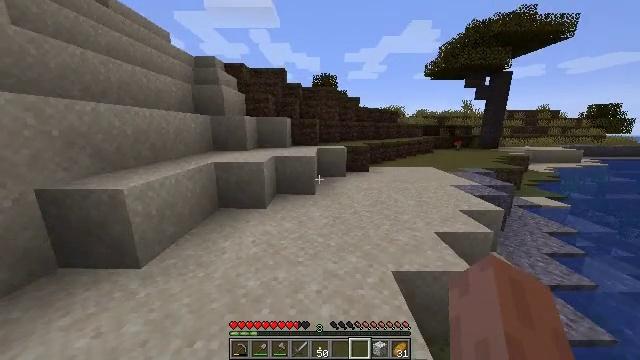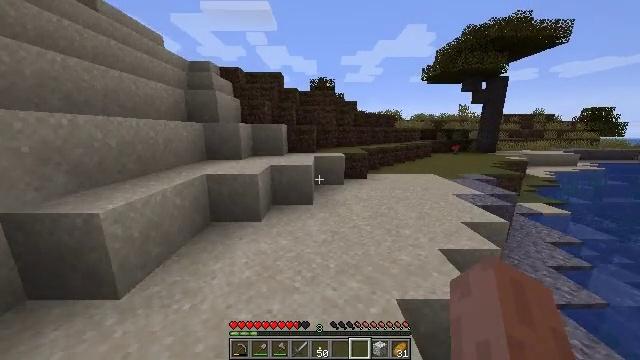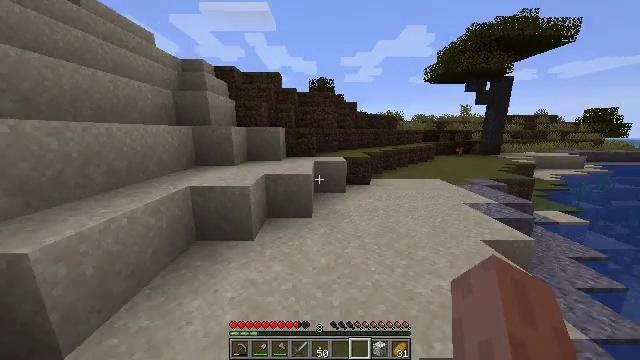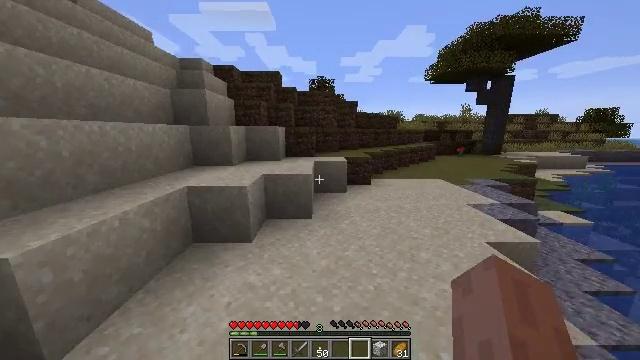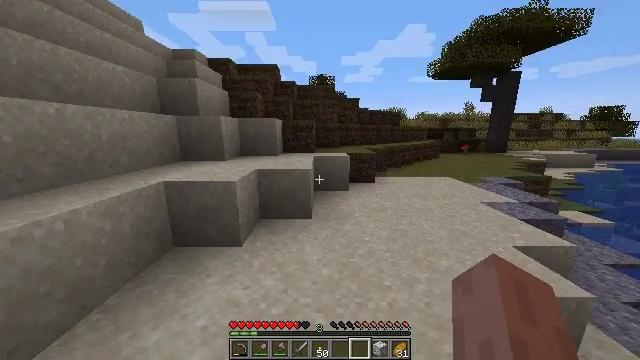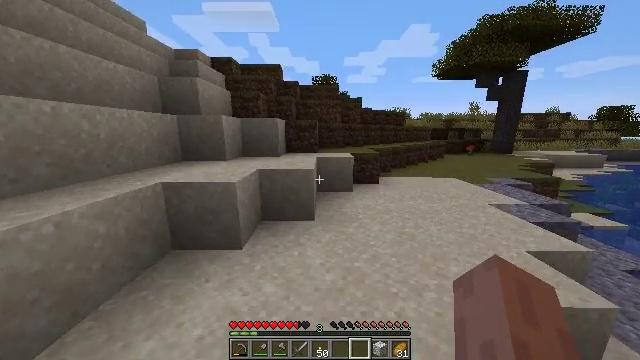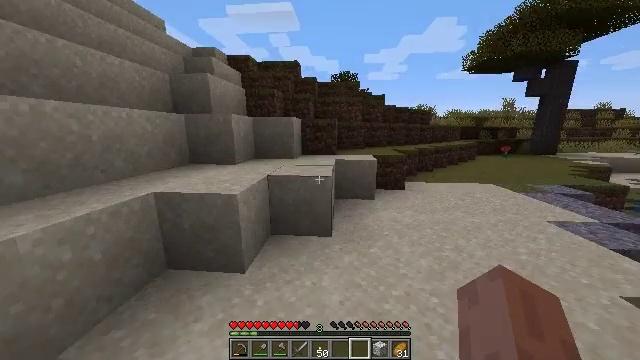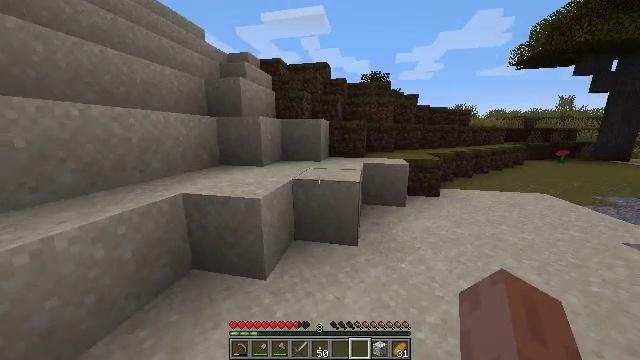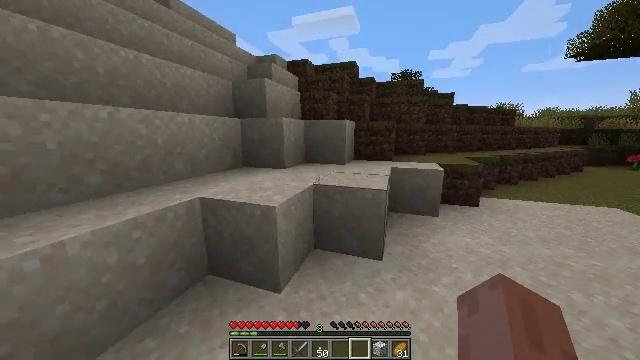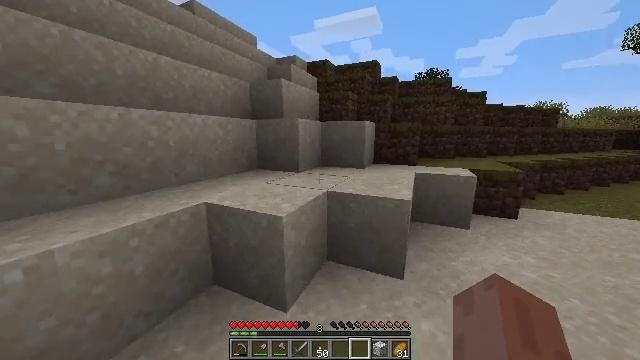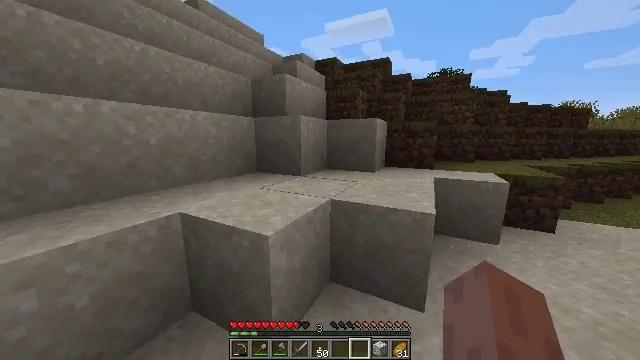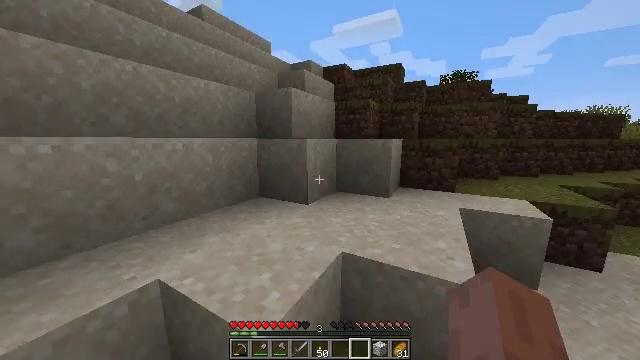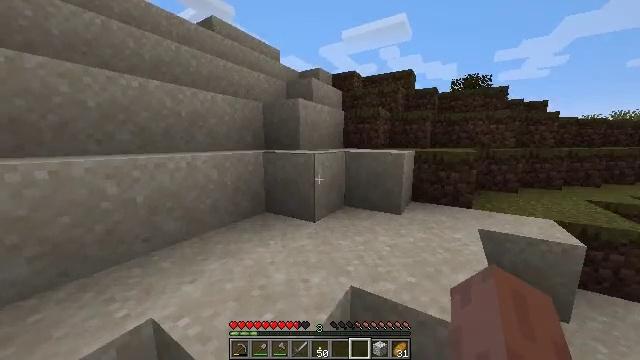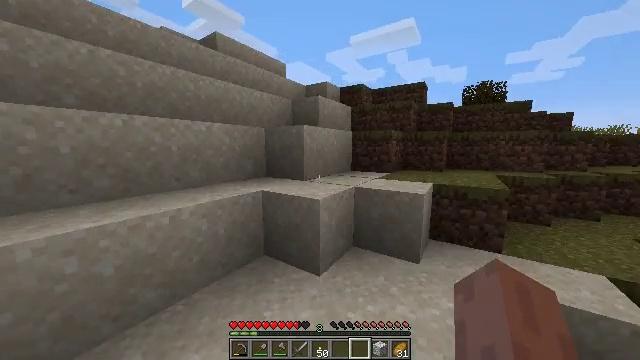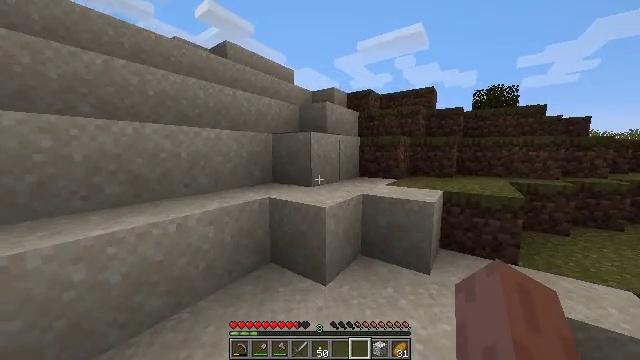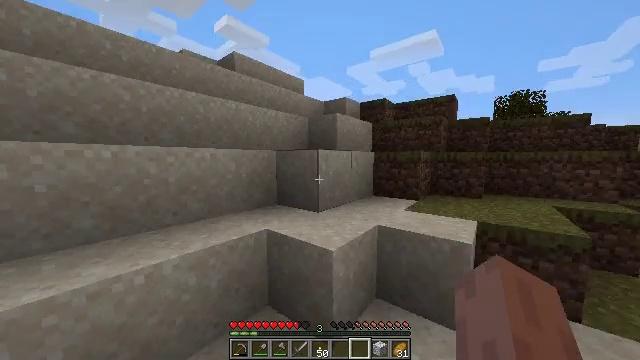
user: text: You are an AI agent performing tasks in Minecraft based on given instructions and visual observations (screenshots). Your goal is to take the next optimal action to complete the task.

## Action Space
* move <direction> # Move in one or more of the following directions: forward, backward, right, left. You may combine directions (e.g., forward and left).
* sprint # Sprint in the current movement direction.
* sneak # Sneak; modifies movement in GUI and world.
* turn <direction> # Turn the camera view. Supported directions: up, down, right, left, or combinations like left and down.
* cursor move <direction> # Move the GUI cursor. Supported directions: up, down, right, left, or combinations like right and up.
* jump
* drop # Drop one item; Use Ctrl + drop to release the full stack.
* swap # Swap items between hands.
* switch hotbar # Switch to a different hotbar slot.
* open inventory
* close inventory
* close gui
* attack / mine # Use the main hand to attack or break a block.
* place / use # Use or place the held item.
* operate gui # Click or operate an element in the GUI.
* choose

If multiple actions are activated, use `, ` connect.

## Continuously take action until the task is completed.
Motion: motion action
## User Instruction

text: Collect the jungle button.
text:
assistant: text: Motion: move forward, sprint, jump
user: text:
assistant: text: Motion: move forward, sprint
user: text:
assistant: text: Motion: move forward, sprint
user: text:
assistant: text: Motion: move forward, sprint
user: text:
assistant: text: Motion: move forward, sprint
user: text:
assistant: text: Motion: move forward, sprint, turn left
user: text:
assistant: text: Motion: move forward, sprint, turn left
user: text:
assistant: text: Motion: move forward, sprint, turn left
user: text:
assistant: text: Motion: move forward, sprint, turn left
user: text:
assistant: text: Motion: move forward, sprint, turn left
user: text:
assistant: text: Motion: move forward, sprint, turn left, jump
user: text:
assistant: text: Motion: move forward, sprint, turn left, jump
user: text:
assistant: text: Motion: move forward, sprint, turn left, jump
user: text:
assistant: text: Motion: move forward, sprint, turn left and up, jump
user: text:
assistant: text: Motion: move forward, sprint, turn left and up
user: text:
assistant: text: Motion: move forward, sprint, turn left and up
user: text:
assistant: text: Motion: move forward, sprint, turn left and up
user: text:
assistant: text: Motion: move forward, sprint, turn left and up
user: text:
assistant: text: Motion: move forward, sprint, turn left and up
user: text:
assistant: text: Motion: move forward, sprint, turn left, jump
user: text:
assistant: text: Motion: move forward, sprint, turn left, jump
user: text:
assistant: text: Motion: move forward, sprint, turn left and up, jump
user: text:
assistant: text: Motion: move forward, sprint, turn left, jump
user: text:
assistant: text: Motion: move forward, sprint, turn left
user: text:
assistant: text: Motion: move forward, sprint, turn left and down
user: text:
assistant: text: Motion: move forward, sprint
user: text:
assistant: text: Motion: move forward, sprint
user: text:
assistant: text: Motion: move forward, sprint, jump
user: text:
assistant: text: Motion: move forward, sprint, jump
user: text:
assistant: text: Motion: move forward, sprint, jump